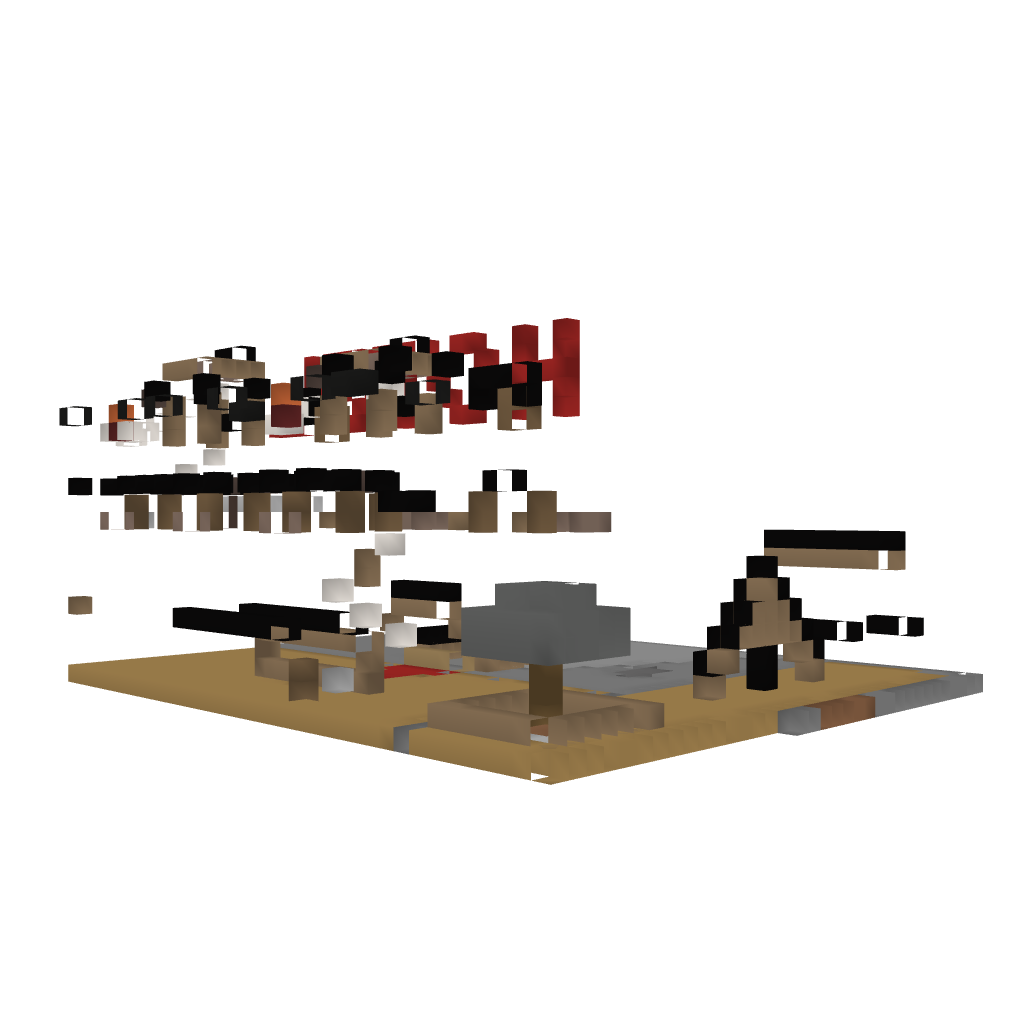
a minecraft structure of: QUARTS HOTEL